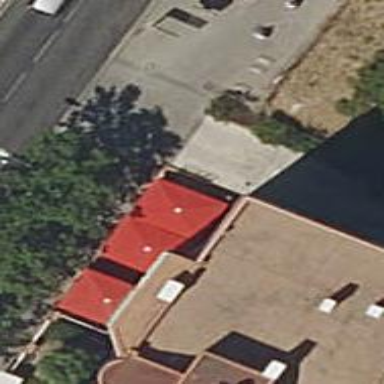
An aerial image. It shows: Restaurant.